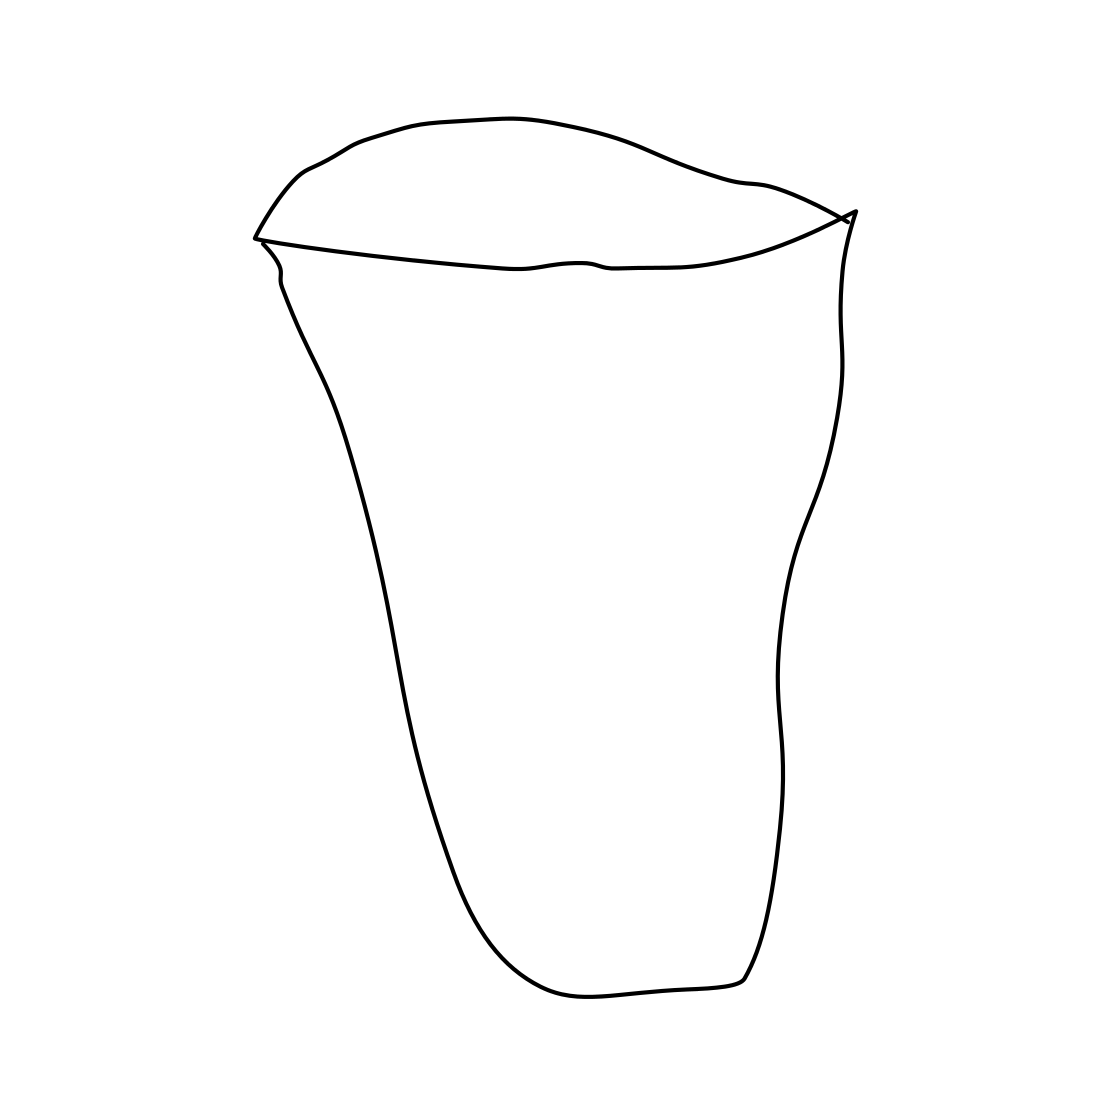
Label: cup